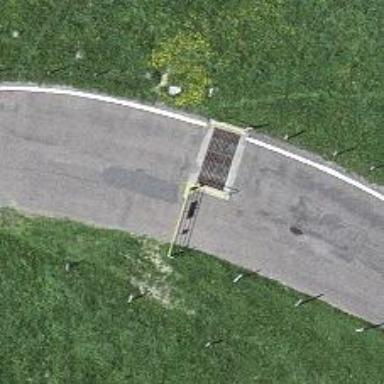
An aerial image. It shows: Cattle grid.